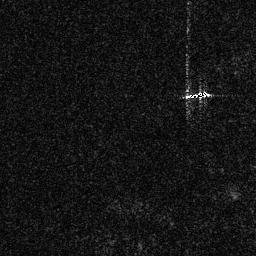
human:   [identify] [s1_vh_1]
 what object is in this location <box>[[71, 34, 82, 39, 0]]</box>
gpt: <ref>1 small ship at the right</ref>